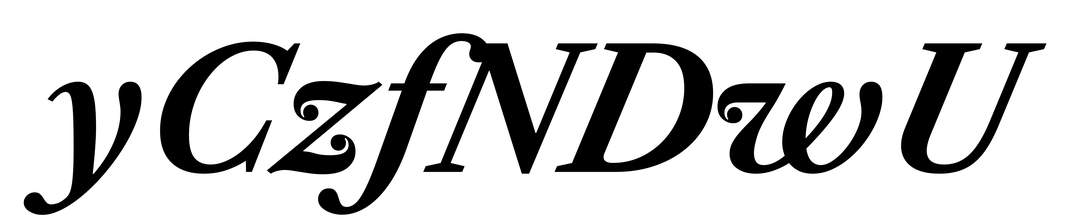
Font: LibreCaslonText-Italic_Bold_Italic